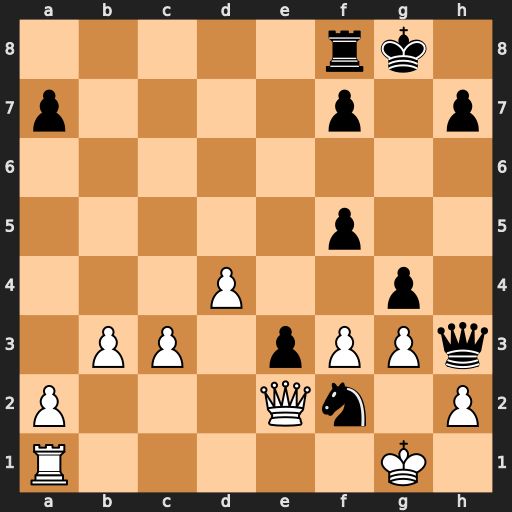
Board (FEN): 5rk1/p4p1p/8/5p2/3P2p1/1PP1pPPq/P3Qn1P/R5K1
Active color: w
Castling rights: -
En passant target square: -
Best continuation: Qxe3 f4 Qxf2